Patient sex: M
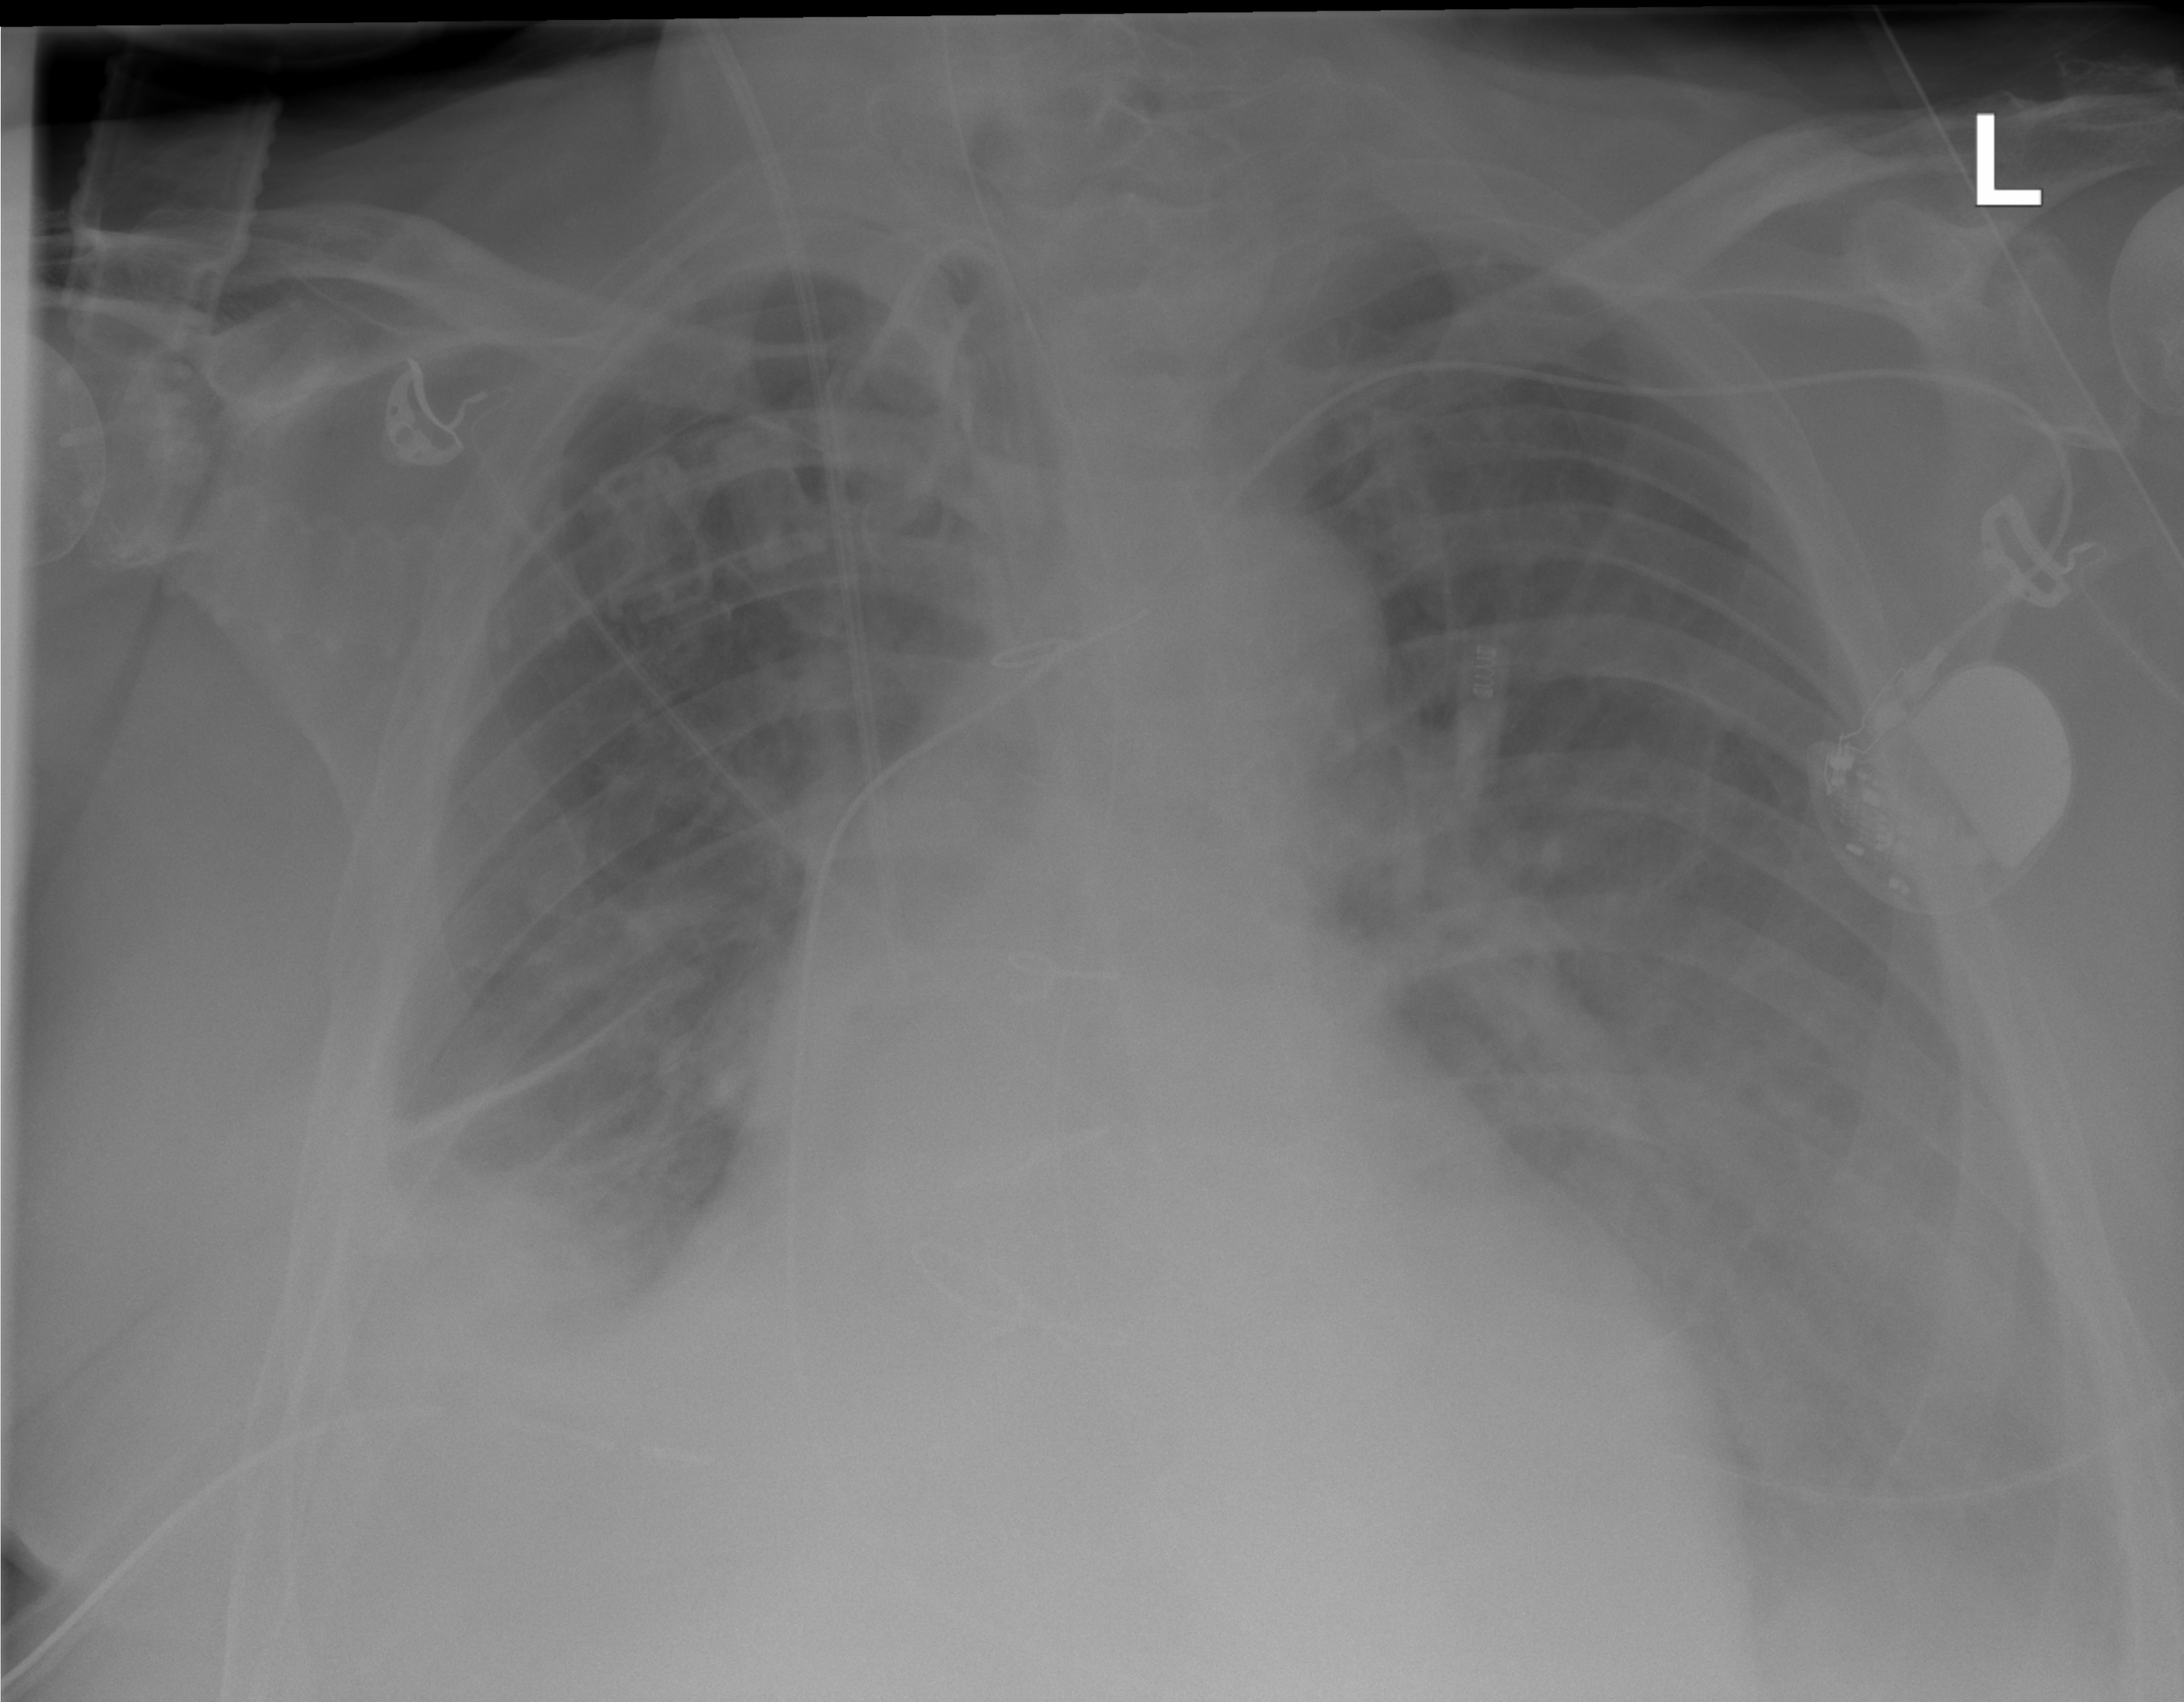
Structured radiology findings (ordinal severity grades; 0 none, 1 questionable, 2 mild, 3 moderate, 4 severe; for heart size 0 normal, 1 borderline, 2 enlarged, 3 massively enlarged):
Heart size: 2
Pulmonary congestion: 2
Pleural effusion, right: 2
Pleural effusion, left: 3
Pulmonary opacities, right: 2
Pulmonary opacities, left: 1
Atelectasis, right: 2
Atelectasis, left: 2